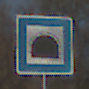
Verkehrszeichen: Tunnel
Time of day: MorningAfternoon
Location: Outdoor (Nature)
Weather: PartlyCloudy
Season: NotSpecified
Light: Natural